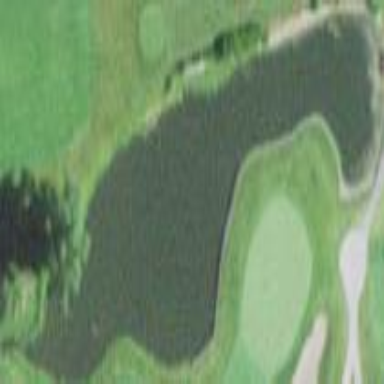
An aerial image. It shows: Picturesque scene of golf course with lateral water hazard.